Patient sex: M
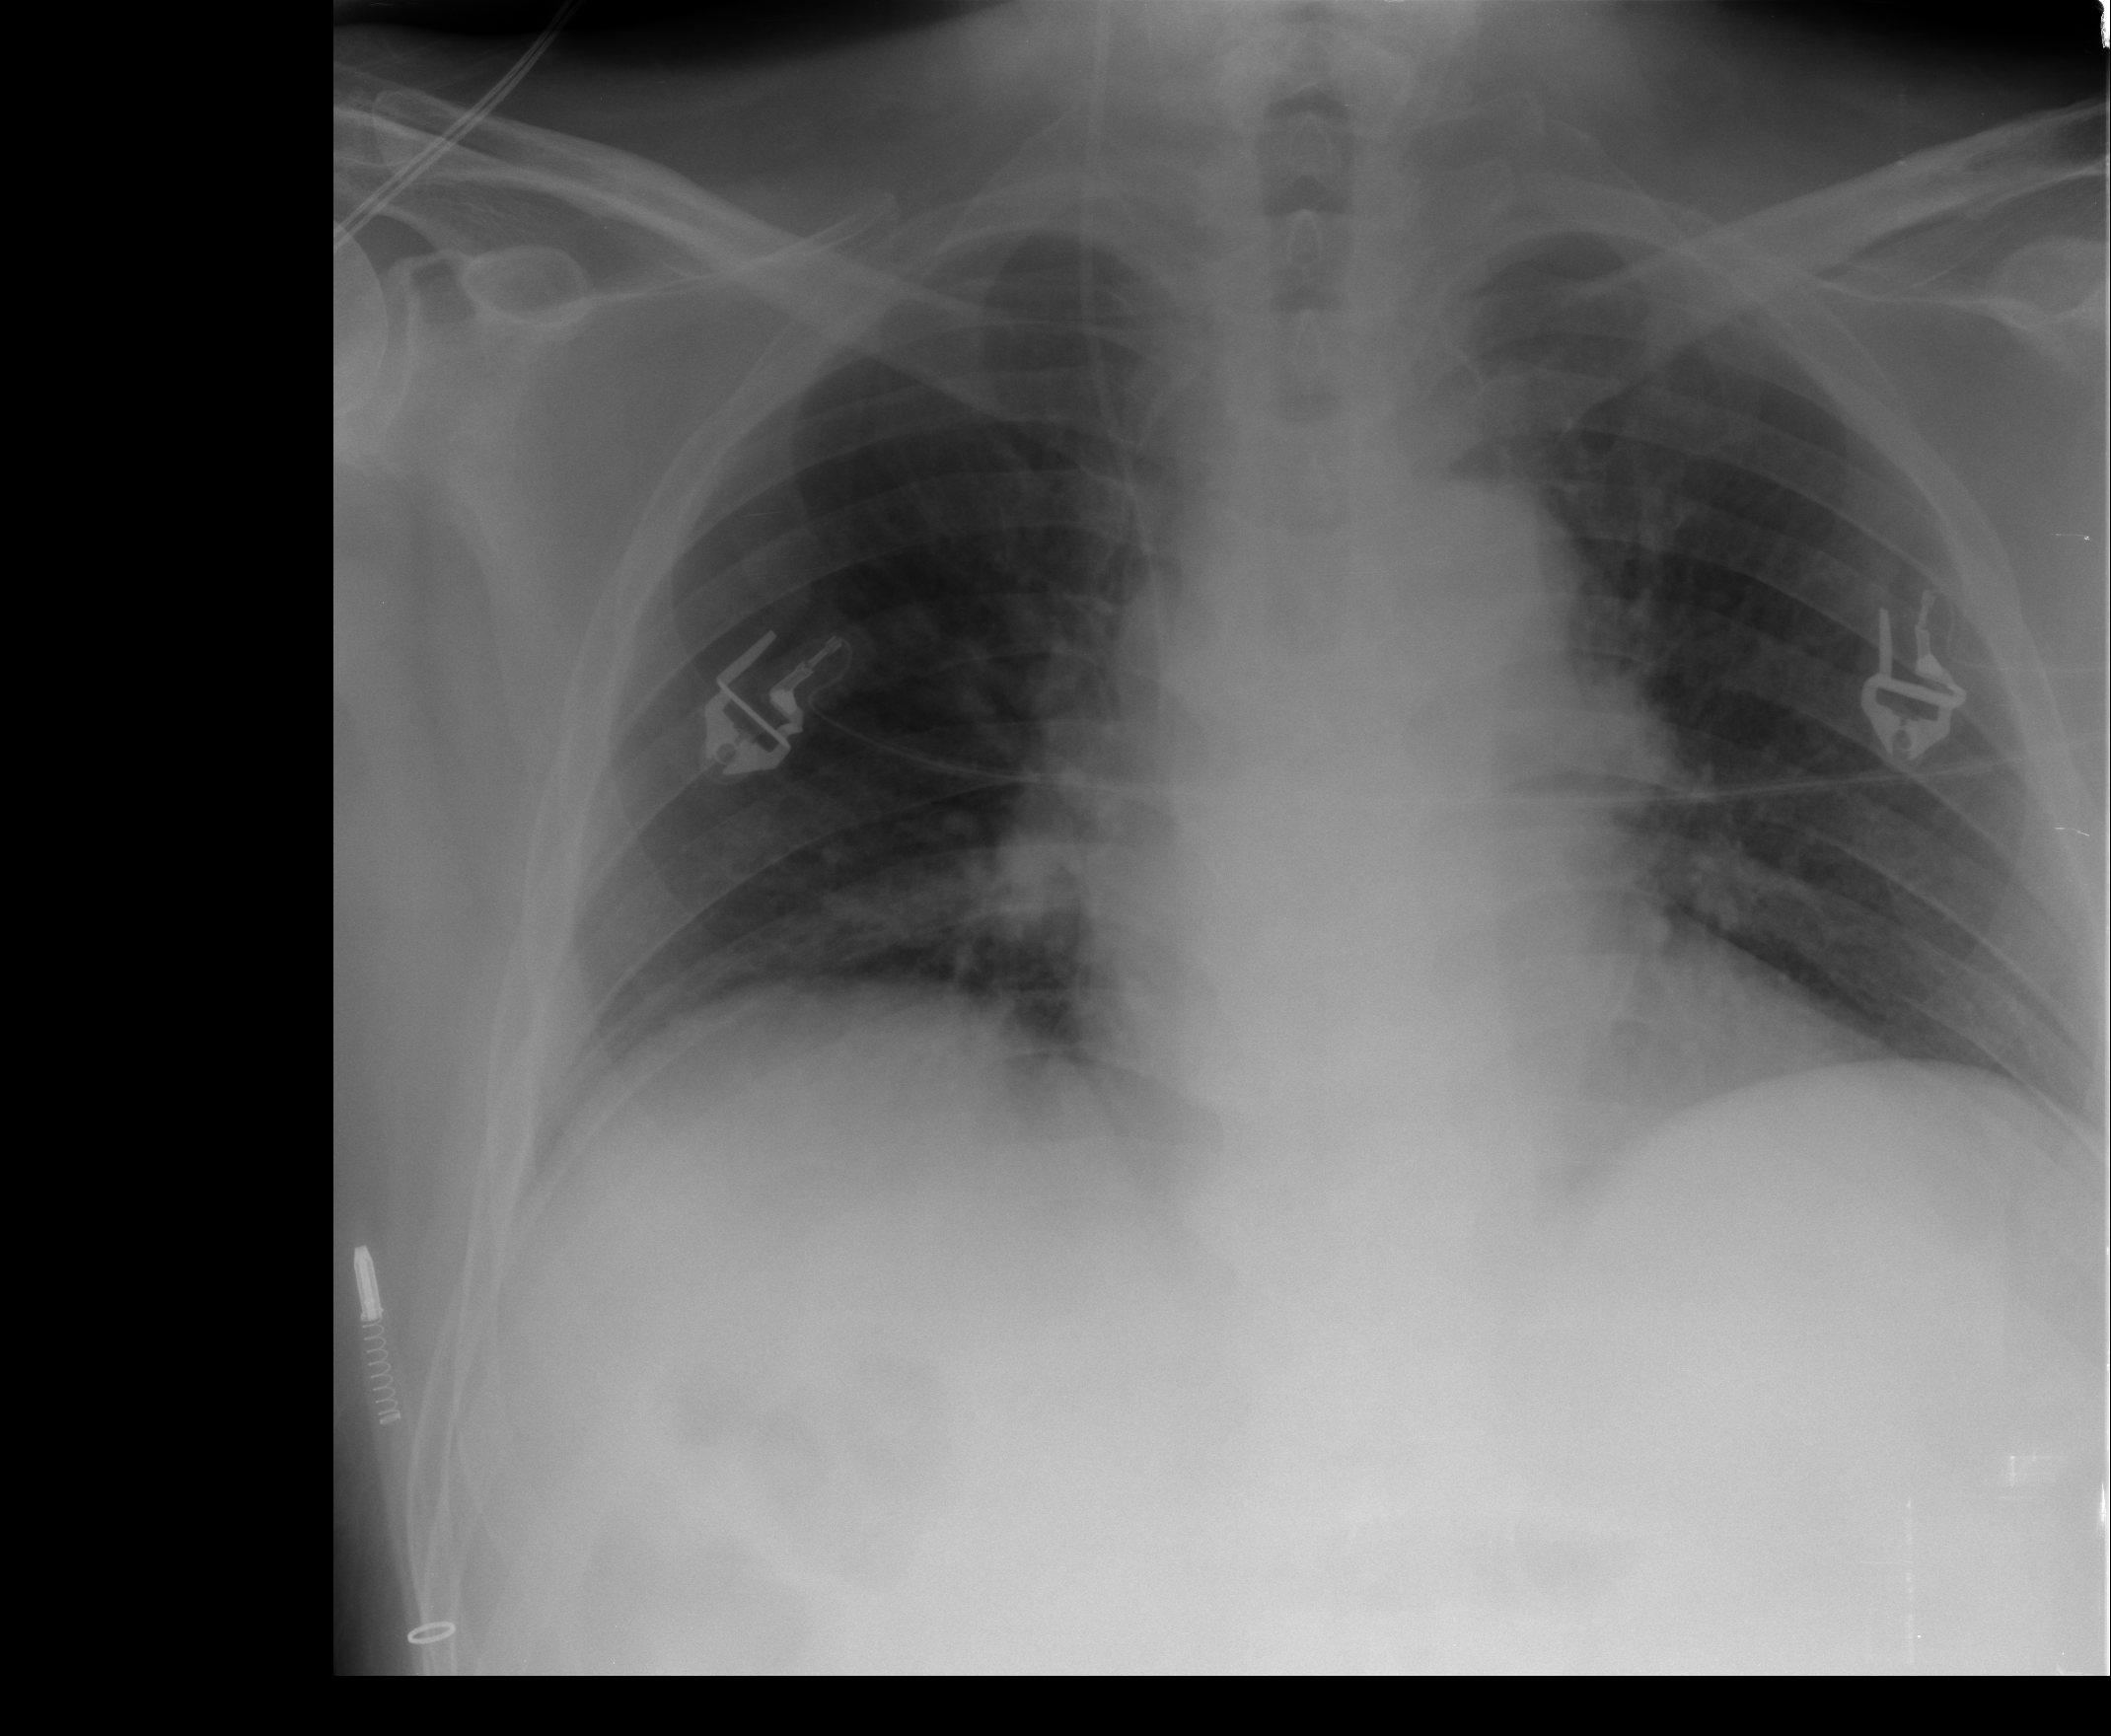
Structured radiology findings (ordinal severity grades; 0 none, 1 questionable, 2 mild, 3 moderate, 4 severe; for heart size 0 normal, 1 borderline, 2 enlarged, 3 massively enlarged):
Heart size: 0
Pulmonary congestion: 0
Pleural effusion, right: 0
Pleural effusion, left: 0
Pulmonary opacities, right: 0
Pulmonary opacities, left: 0
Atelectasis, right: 1
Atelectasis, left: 0